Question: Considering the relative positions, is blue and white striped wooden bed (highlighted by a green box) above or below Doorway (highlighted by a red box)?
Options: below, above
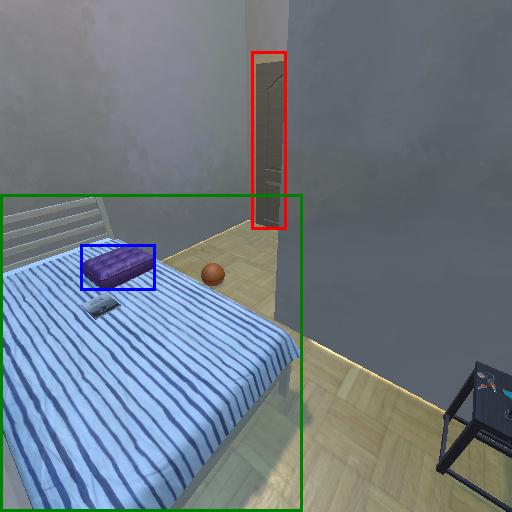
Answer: below